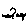
Label: line